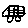
Label: car